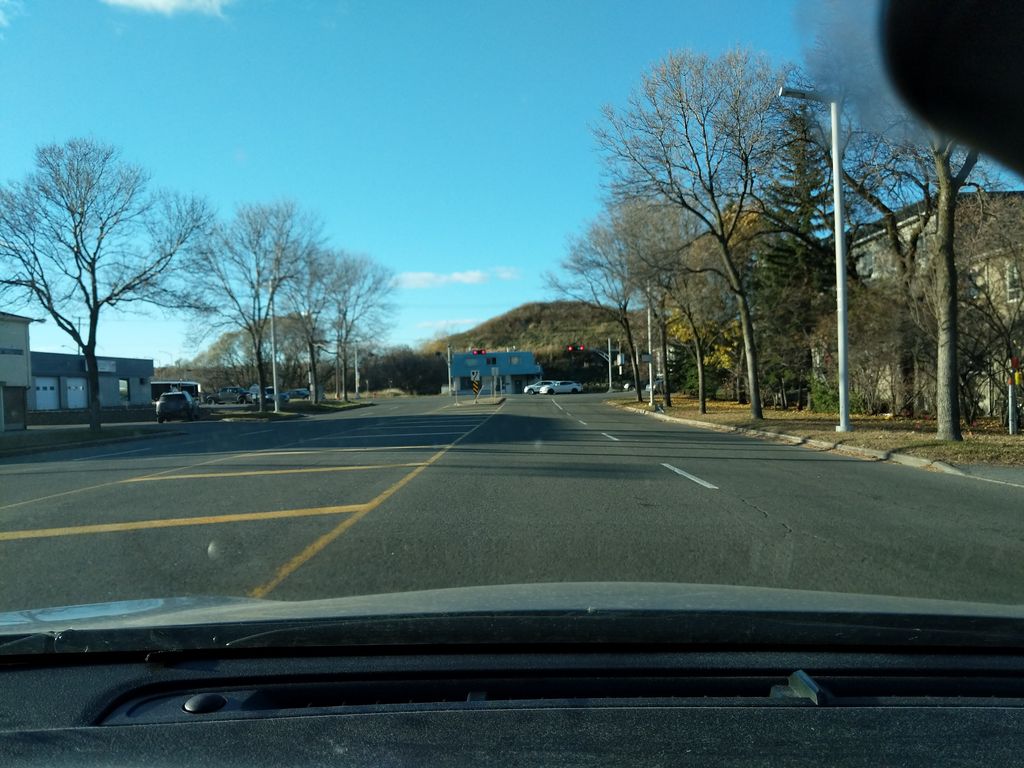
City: quebec_city